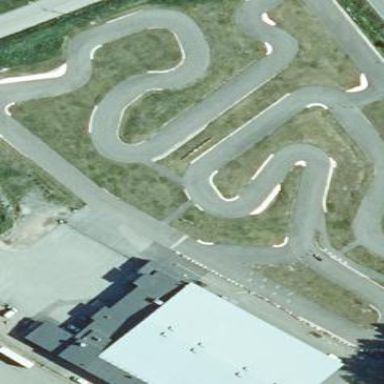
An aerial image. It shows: Sports centre with karting facilities on the leisure land.